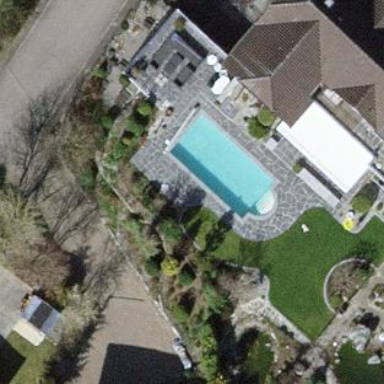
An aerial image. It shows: Swimming pool located in leisure land.